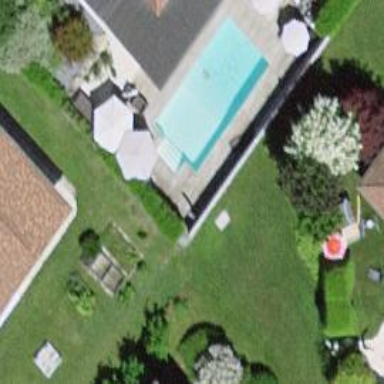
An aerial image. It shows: Swimming pool located in leisure land.